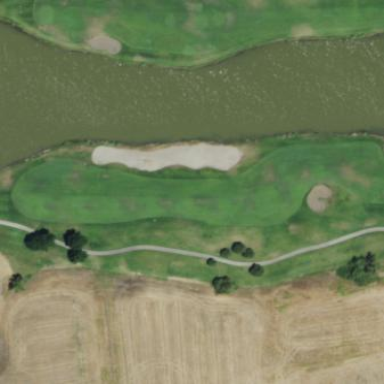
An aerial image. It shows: Grassy area designated as golf fairway.